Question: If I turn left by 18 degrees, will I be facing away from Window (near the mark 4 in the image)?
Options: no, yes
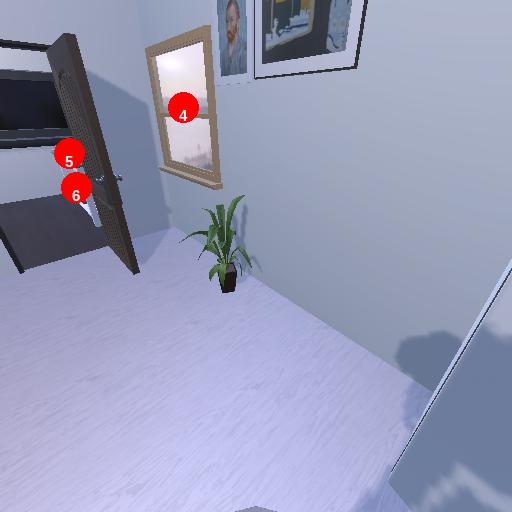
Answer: no